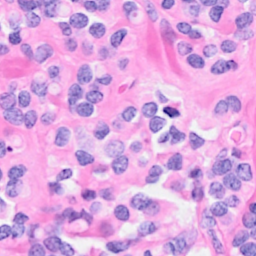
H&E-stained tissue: Breast